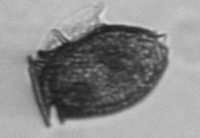
Label: Dinophysis_norvegica